Question: I'm new to PHP and started learning recently, and I've been working on a forum. Everything is going great so far and everything is completely functional until I tried grouping the forum sections together as you would see on almost all popular forum software.
It's supposed to work sort of like this, however the first section isn't showing up under General Discussions and if I add anymore categories and category groups everything this screws up.
Here is the section of code, and excuse the most likely improper coding.. I'm really new to this. Any help would be appreciated.
'''
<?php
$groupquery = "SELECT * FROM catgroup";
$gresult = mysqli_query($dbc, $groupquery)
or die('Error querying database');
while ($row = $gresult->fetch_row()){
$groupid = $row[0];
$grouptitle = $row[1];
print('<div id="groupmain">');
print('<div id="grouptitle">'.$grouptitle.'</div>');
$query = "SELECT id, title, description, groupid FROM category";
$result = mysqli_query($dbc, $query)
or die('Error querying database');
while ($row = $result->fetch_row()){
$catgid = $row[3];
$catid = $row[0];
$cattitle = $row[1];
$catdesc = $row[2];
}
if($groupid == $catgid){
print('<div id="catmain">');
print('<div id="catitle">');
print('<a class="nav" href=section.php?id=' . $catid . '><img src="icon2.png" alt="folder">' . $cattitle . '</a><br /><Br/>');
print('</div>');
print('<a class="desc">' . $catdesc . '</a>');
print('</div><div><br />');
}
print('</div><br/><br/>');
}
'''
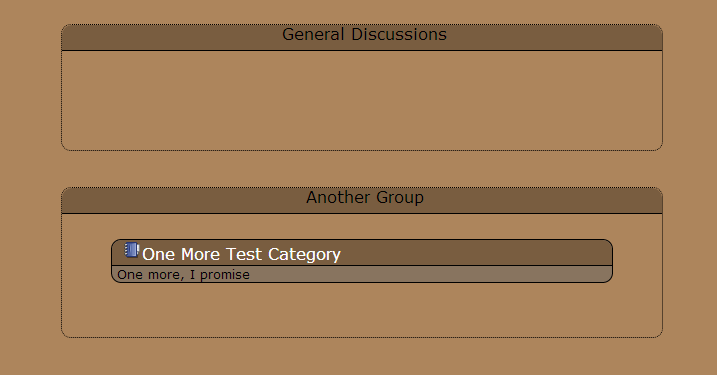
Answer: Can you try using, it shows only last occurrence '$catid', since your section outside the second loop. Now Moved into the loop section, you can view all the section with all categories.
'''
while ($row = $result->fetch_row()){
$catgid = $row[3];
$catid = $row[0];
$cattitle = $row[1];
$catdesc = $row[2];
if($groupid == $catgid){
print('<div id="catmain">');
print('<div id="catitle">');
print('<a class="nav" href=section.php?id=' . $catid . '><img src="icon2.png" alt="folder">' . $cattitle . '</a><br /><Br/>');
print('</div>');
print('<a class="desc">' . $catdesc . '</a>');
print('</div><br />');
}
}
'''